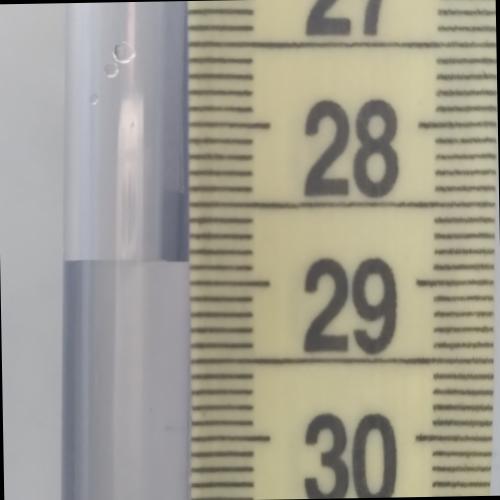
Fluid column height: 28.9 cm